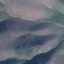
Land use / land cover class: HerbaceousVegetation